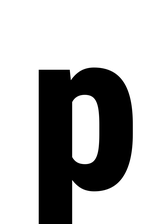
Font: Roboto_Condensed_ExtraBold